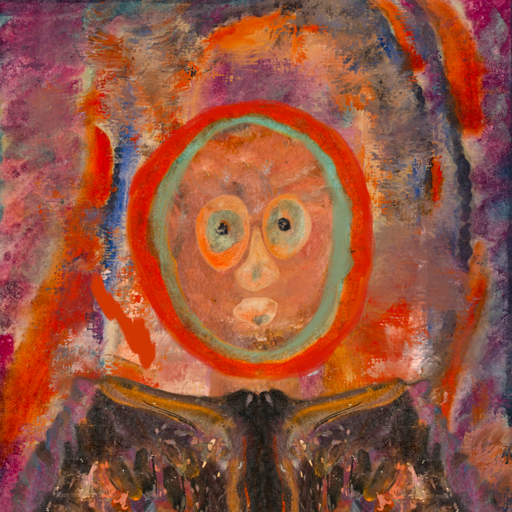
Background: Experience, Head And Neck Front: Boggyland, Face Front: Childish, Bust: Gypsy_Queen, Hair Front: Sisters, Head Accessory: Blank, Second Necklace: Blank, Necklace: Blank, Baby: Blank